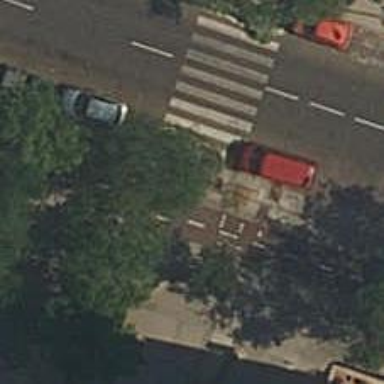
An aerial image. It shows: Pedestrian road made of paving stones.